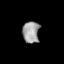
Tissue: lung
Cell type: Endothelial cells
Senescence score: 0.174
Nuclear area (px): 358
Mean DAPI intensity: 157.891